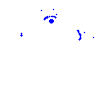
Particle: electron